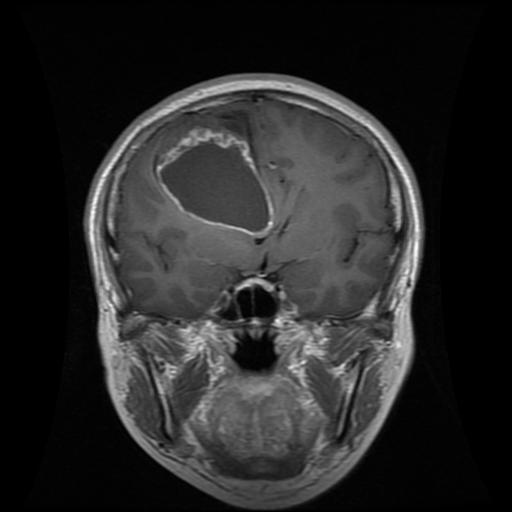
Label: glioma